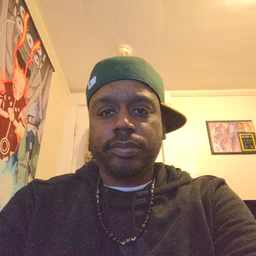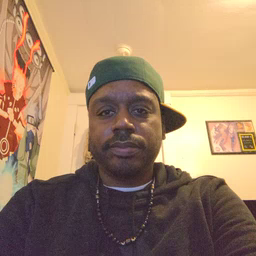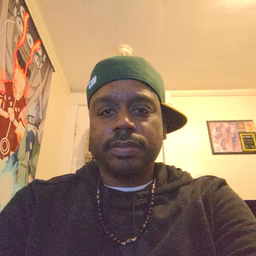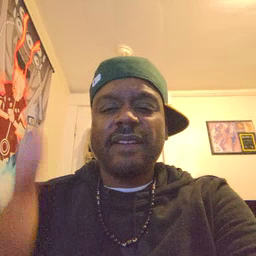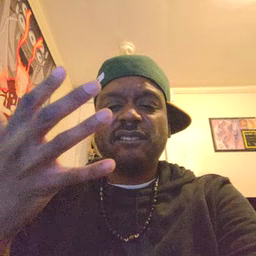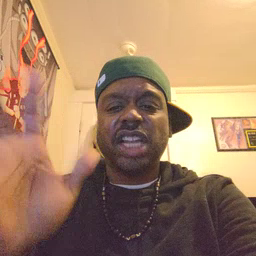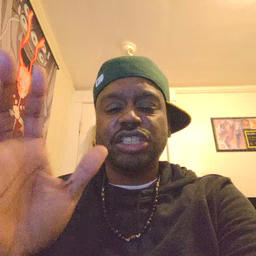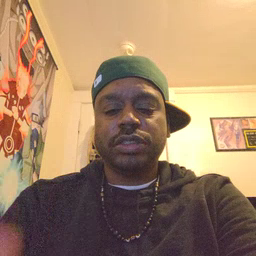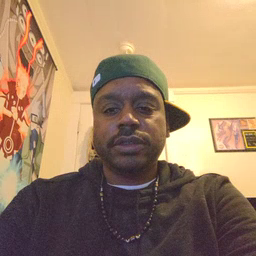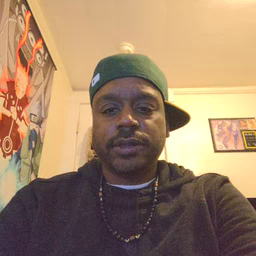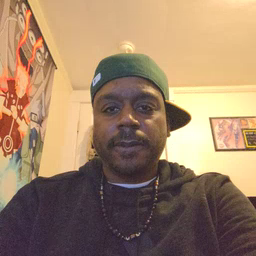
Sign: finish